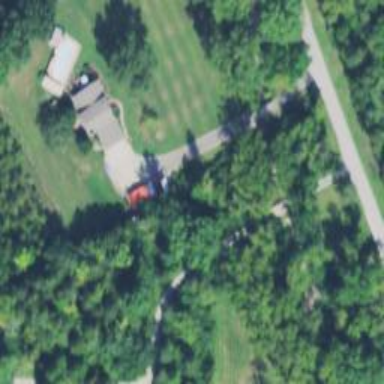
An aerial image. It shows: Driveway leading to service road.